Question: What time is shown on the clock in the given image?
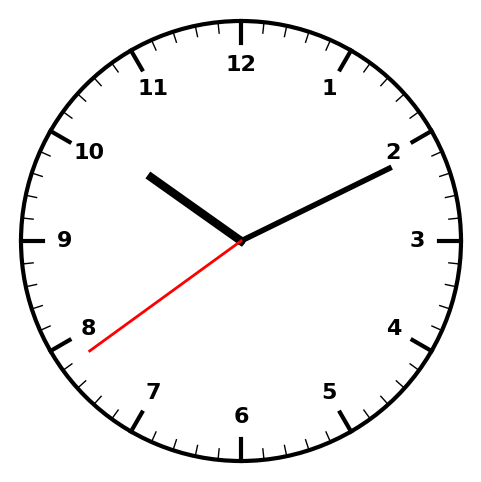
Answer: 10:10:39